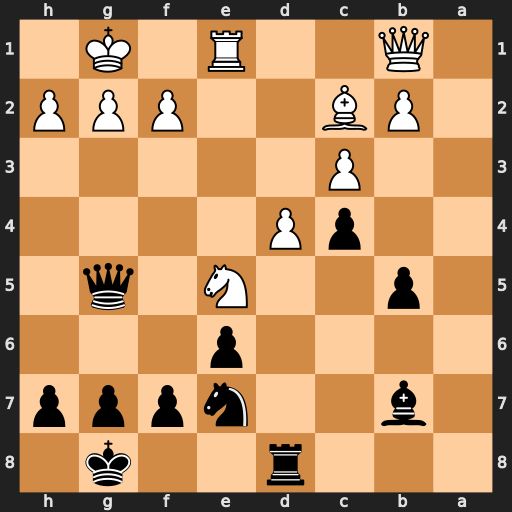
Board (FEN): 3r2k1/1b2nppp/4p3/1p2N1q1/2pP4/2P5/1PB2PPP/1Q2R1K1
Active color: b
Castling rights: -
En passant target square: -
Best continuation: Qxg2#